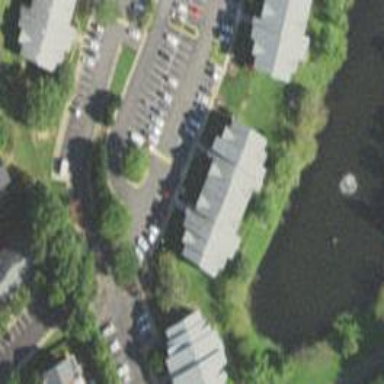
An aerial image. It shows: Parking space is available.